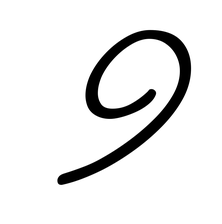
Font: MeowScript-Regular